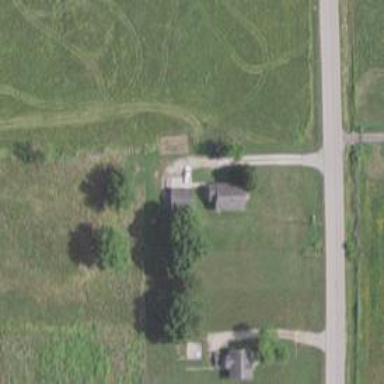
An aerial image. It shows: Driveway.